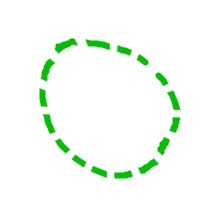
Shape: circle